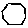
Label: hexagon